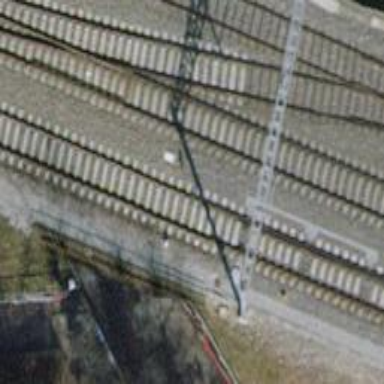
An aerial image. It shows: Single railway track with electrified contact line.